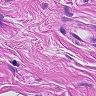
Metastatic tissue present: no